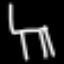
Label: chair